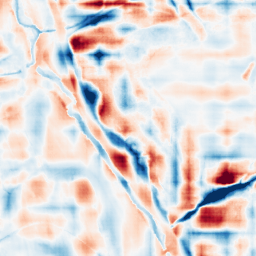
Category: wavelet
Decomposition family: wavelet_reverse_biorthogonal
Decomposition parameters: wavelet: rbio4.4
level: 5
Upsampling method: sinc_blackman
Upsampling parameters: scale: 4
kernel_size: 8
Upsampling scale: 4